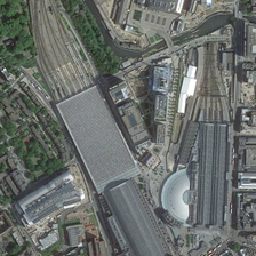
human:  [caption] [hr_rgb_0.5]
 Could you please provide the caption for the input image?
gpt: There is a railway station, close to rivers and forests, and some buildings.

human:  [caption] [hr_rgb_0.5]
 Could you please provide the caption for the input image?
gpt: The railway station with a large gray roof is next to lush forests and buildings.

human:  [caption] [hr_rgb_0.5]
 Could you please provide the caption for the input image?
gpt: There are railway stations, near rivers and forests, and some buildings.

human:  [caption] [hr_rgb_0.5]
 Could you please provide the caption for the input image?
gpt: a grey station is in the middle of two residentials .

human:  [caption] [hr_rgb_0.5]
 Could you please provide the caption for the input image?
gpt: The gray-roofed railway station is next to the lush forests and buildings.